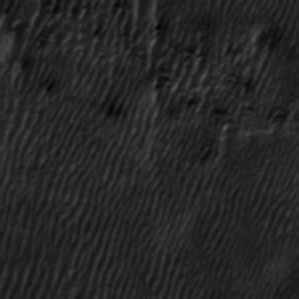
Label: frost